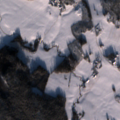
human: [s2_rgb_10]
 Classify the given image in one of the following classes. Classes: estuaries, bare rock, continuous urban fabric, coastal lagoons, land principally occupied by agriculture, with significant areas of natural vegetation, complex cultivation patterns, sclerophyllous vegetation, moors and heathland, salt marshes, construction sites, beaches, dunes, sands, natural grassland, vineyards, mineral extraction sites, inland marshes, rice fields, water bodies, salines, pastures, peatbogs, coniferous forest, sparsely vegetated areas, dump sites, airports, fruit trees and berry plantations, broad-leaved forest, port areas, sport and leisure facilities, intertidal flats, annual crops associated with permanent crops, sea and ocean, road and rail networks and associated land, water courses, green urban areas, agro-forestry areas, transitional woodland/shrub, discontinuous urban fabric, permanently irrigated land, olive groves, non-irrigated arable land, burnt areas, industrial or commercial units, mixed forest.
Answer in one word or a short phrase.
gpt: non-irrigated arable land, land principally occupied by agriculture, with significant areas of natural vegetation, coniferous forest